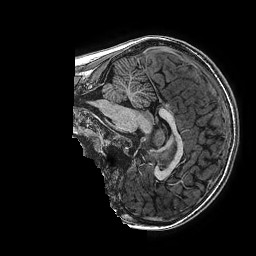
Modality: T1w
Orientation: sagittal
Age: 11
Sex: male
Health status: ill
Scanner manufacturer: ge
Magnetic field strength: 3 T
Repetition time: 0.00766 s
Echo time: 0.003476 s